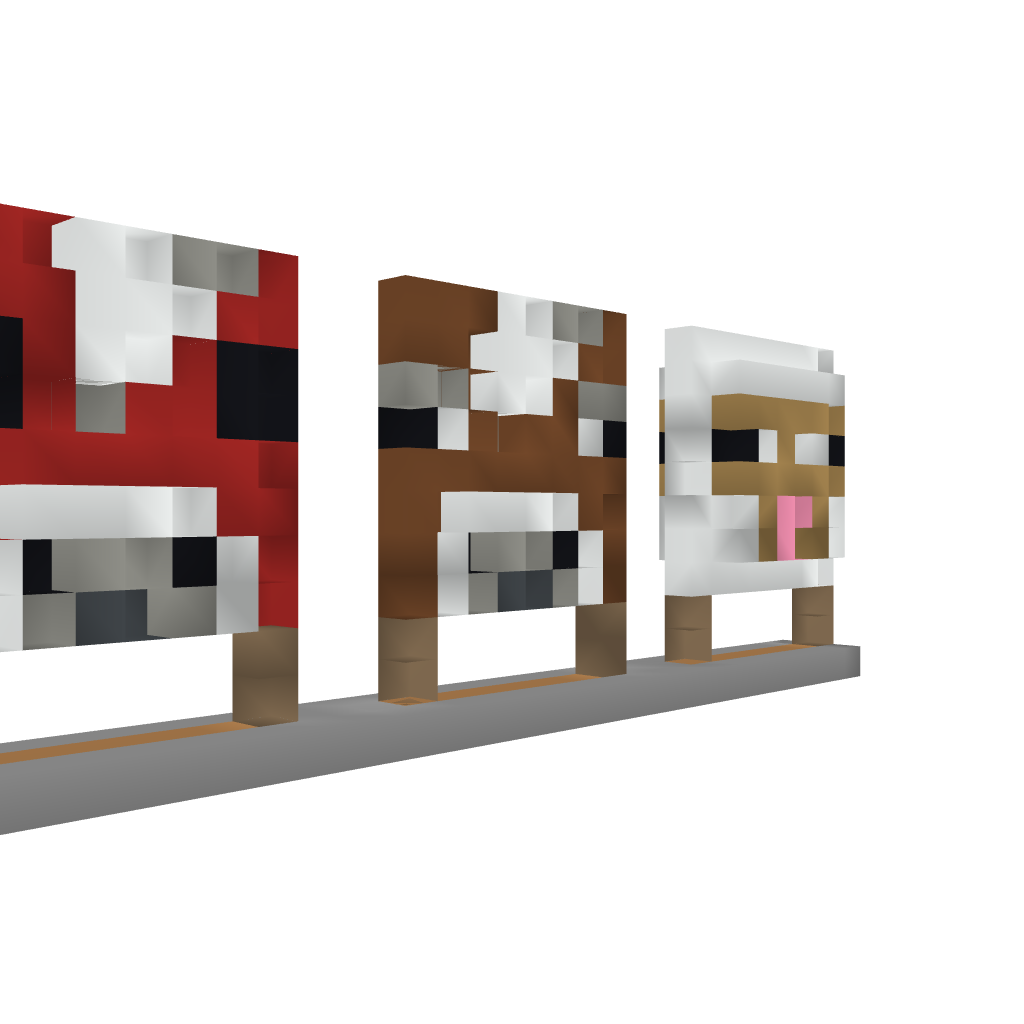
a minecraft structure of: Animal Faces!